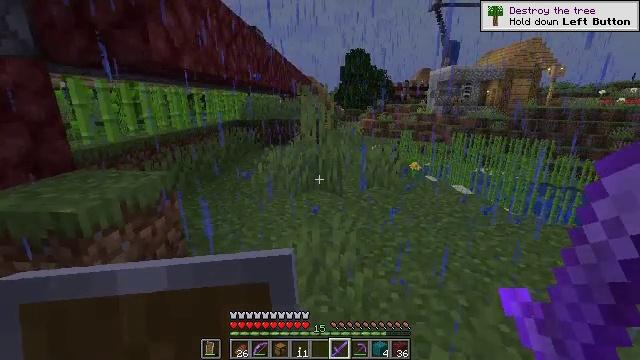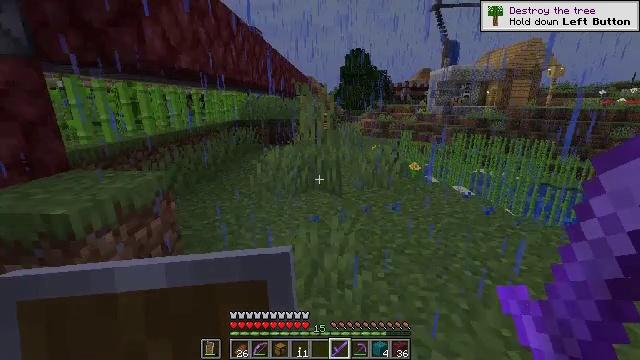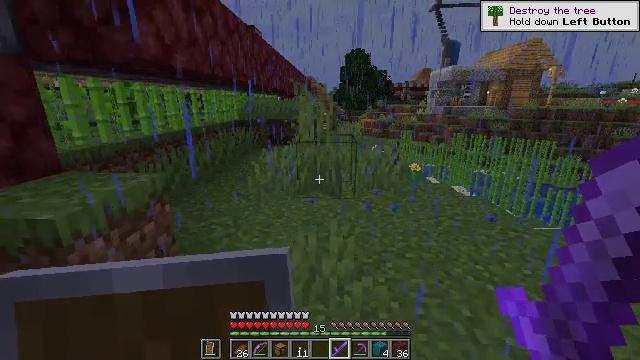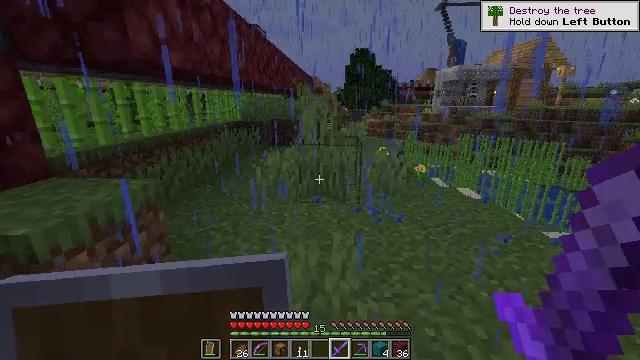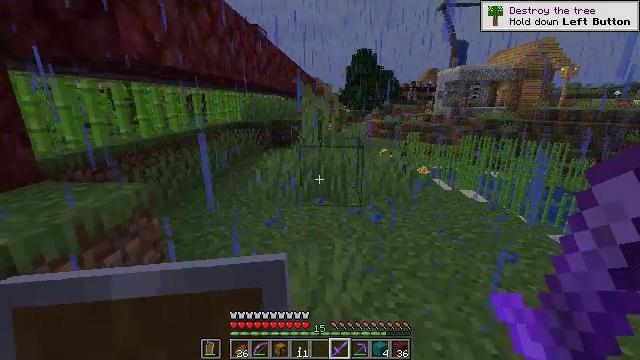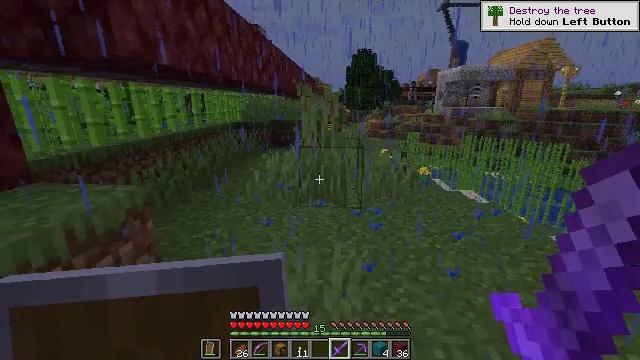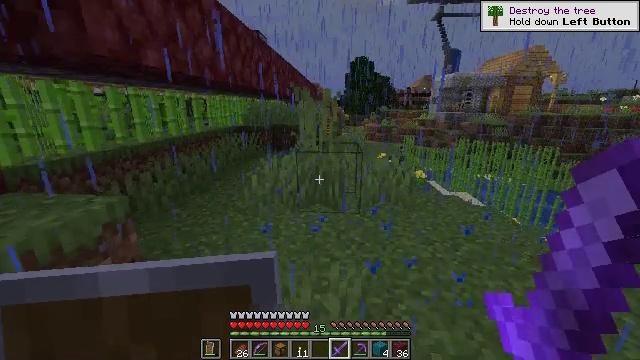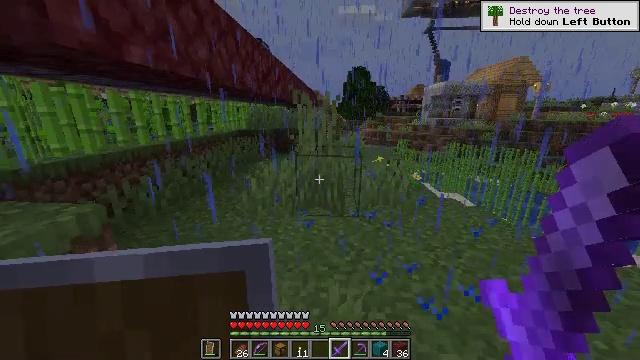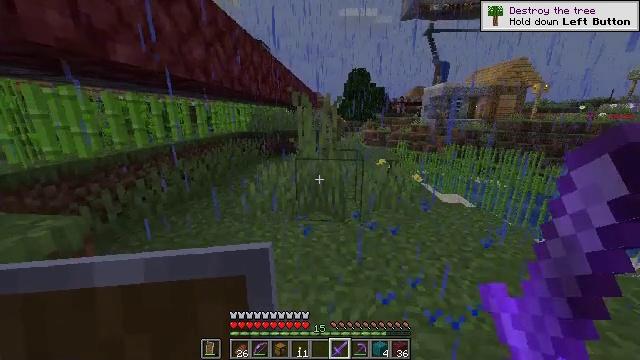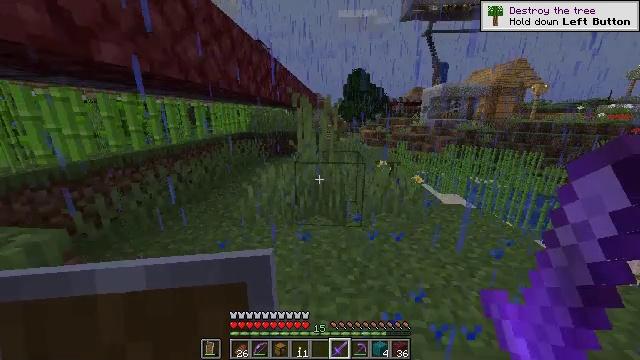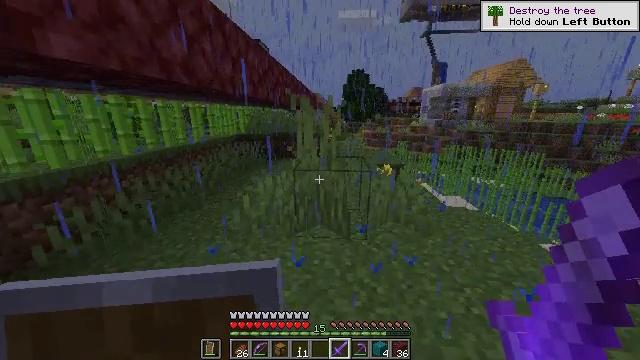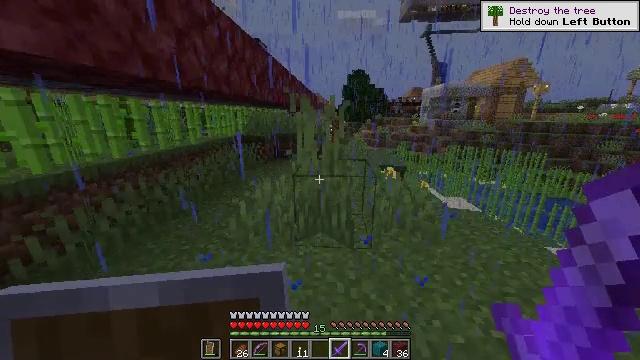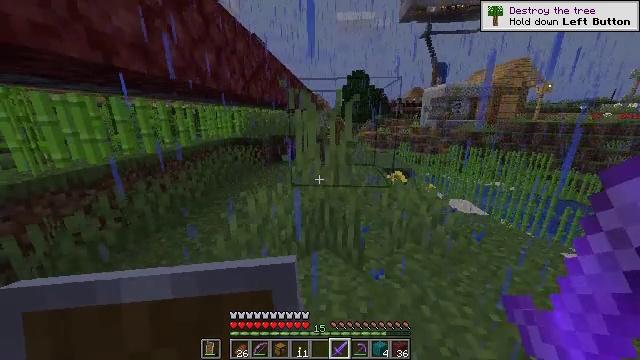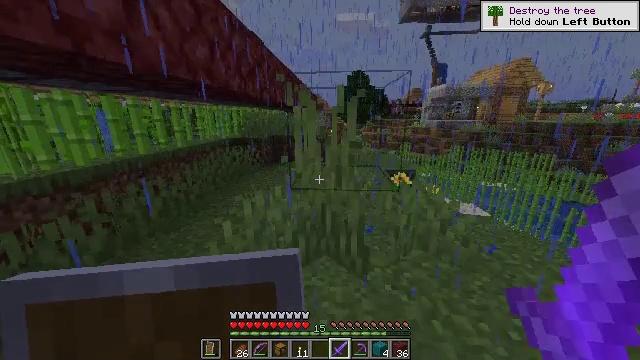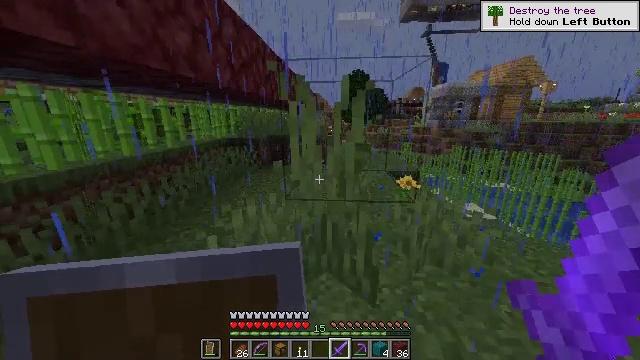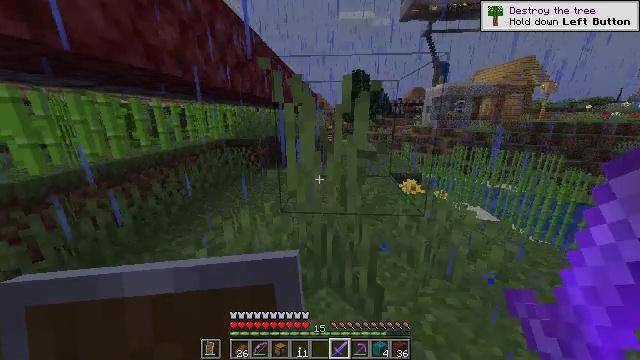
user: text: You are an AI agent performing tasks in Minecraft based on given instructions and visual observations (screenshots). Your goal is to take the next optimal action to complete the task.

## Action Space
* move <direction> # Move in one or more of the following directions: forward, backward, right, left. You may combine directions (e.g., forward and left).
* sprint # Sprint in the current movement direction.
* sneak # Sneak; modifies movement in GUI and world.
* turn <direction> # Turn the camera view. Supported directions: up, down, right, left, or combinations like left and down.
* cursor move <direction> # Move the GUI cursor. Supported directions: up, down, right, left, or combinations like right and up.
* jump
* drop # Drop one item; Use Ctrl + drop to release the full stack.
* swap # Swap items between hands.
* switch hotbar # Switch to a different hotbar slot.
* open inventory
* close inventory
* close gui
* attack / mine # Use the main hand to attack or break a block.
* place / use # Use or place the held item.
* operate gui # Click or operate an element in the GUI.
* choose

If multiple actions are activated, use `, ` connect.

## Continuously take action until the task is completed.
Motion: motion action
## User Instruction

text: Create an ender eye with blaze powder and ender pearl.
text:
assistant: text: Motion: no_op
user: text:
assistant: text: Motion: move forward
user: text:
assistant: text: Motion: move forward
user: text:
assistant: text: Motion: no_op
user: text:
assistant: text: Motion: move forward
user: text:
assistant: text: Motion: move forward
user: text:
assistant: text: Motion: move forward
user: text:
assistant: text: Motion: move forward
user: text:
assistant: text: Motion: move forward
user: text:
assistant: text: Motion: move forward
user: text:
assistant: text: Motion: move forward
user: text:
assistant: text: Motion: move forward
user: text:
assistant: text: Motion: move forward
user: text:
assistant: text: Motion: move forward
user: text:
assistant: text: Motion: move forward
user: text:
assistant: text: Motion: move forward
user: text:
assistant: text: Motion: move forward
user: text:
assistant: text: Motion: move forward
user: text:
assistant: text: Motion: move forward
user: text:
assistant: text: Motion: move forward
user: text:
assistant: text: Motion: move forward
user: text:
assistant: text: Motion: move forward
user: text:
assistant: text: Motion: move forward
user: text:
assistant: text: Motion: move forward
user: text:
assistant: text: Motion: move forward
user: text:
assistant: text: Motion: move forward
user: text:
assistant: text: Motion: move forward
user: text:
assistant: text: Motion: move forward
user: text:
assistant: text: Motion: move forward
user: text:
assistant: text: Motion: move forward